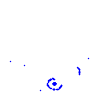
Particle: kaon